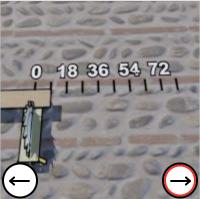
Task: length
Answer: 9
First scale value: 18.0